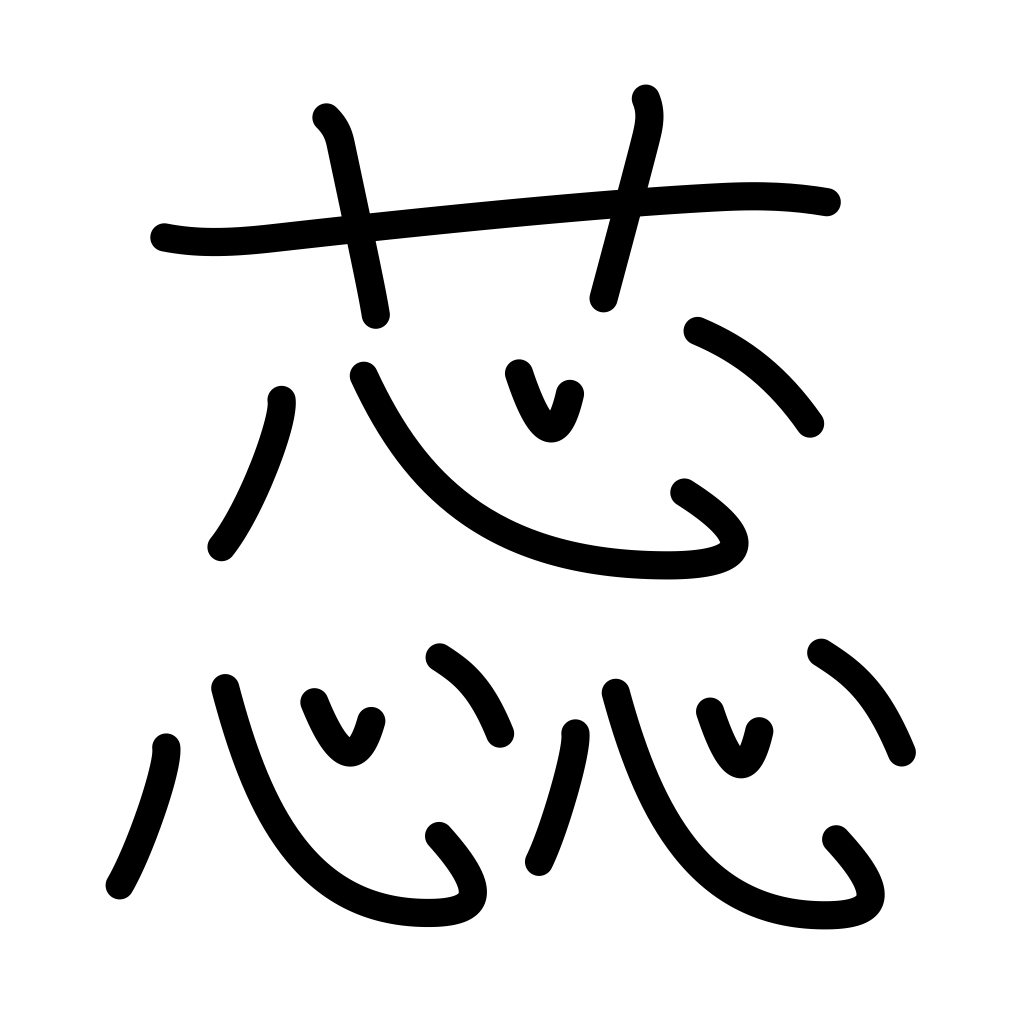
Meaning: pistil, stamen